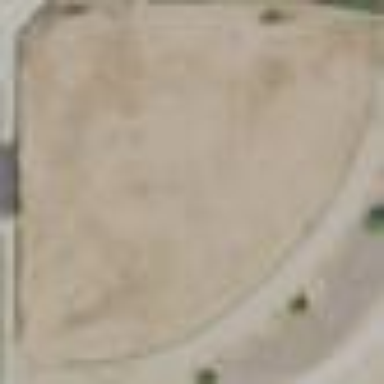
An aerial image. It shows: Softball pitch for leisure sports.